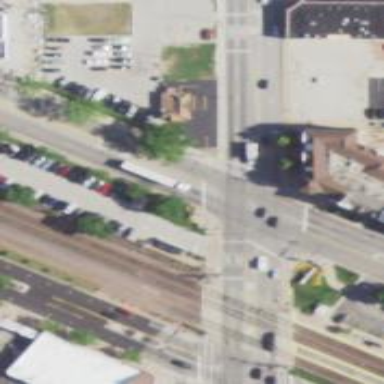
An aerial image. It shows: Asphalt footway with lined crossing markings.